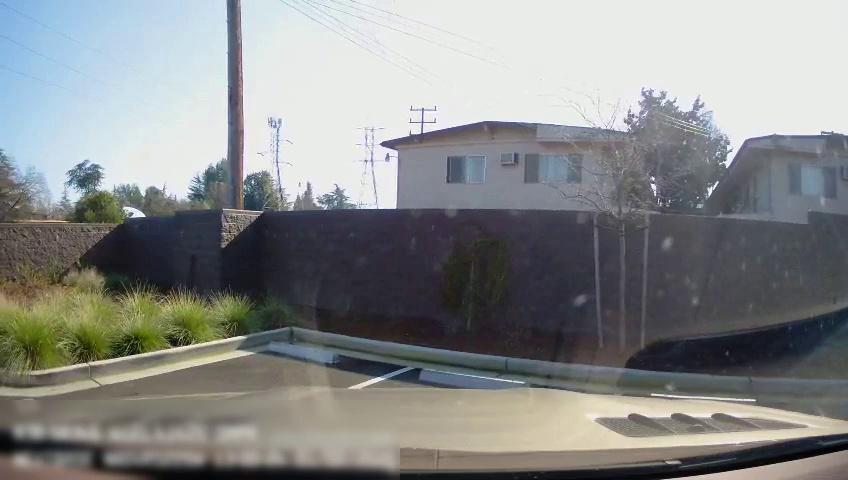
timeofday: Day
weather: Sunny
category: Drivable Space